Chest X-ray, PA view. Patient: 68 years old, sex M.
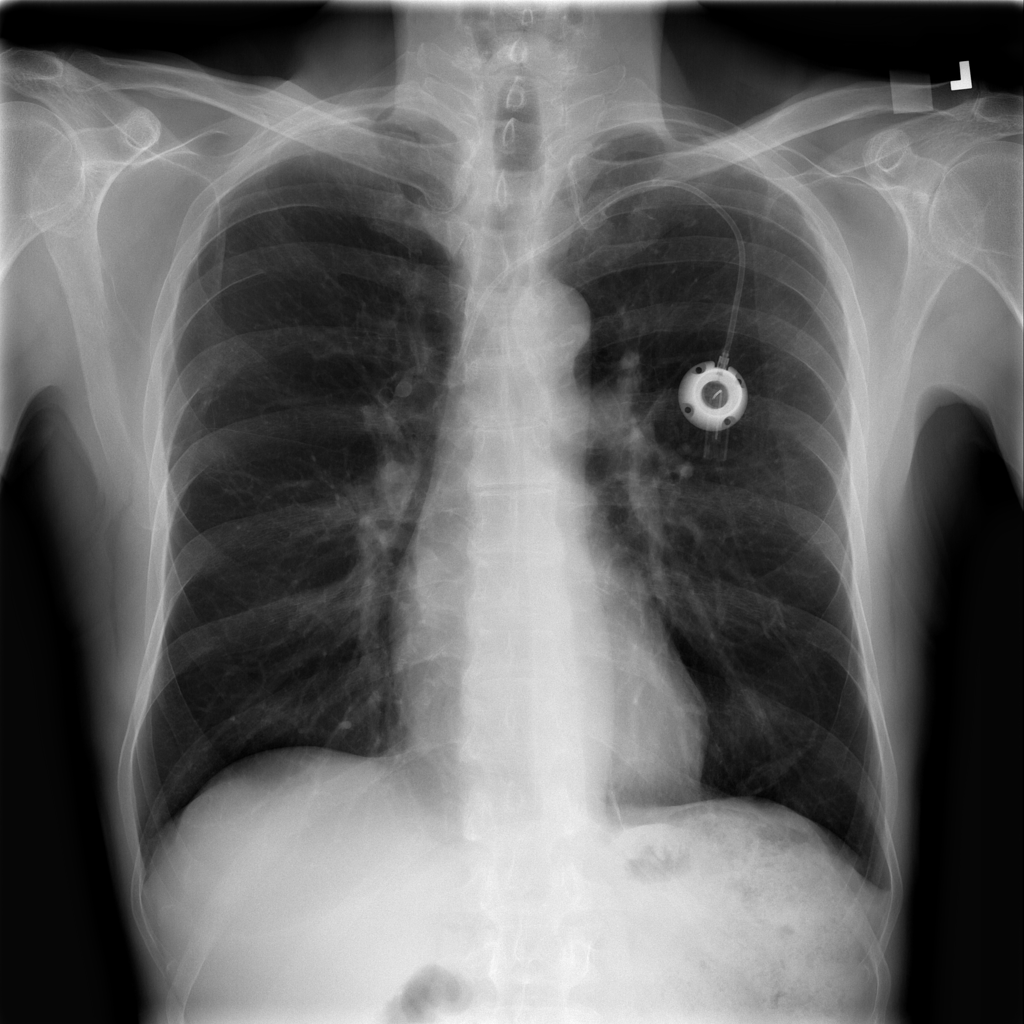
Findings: No Finding